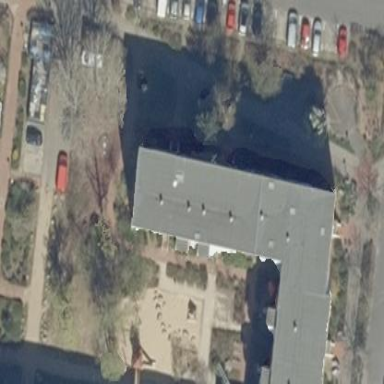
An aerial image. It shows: Flat-roofed apartment building.